Question: I would like to call the 'ContextMenu' when you click on application's icon or right mouse click on the title bar of application.
This is the 'ContextMenu' I mean:

I need it because I made custom control that acts like window.
I need this behavior to complete my control.
Leo Lorenzo Luis asked for me code:
<URL>
or:
My MainWindow.xaml:
'''
<!--<Grid>
<Border Name="TopBorder" BorderThickness="0.5,0,0,0" BorderBrush="Blue"/>
<Border Name="RightBorder" BorderThickness="0,0.5,0,0" BorderBrush="Red"/>
<Border Name="BottomBorder" BorderThickness="0,0,0.5,0" BorderBrush="Green"/>
<Border Name="LeftBorder" BorderThickness="0,0,0,0.5" BorderBrush="Orange"/>
<Grid Margin="0.5">
<Grid.RowDefinitions>
<RowDefinition Height="Auto"/>
<RowDefinition Height="*"/>
</Grid.RowDefinitions>
<Grid>
<Grid.ColumnDefinitions>
<ColumnDefinition Width="*"/>
<ColumnDefinition Width="Auto"/>
</Grid.ColumnDefinitions>
<StatusBar Background="Transparent" MouseDoubleClick="TriggerMaximize" MouseDown="StatusBar_MouseDown">
<Image Margin="5,0,0,0" VerticalAlignment="Center" Width="16" Height="16" Source="{Binding Icon, RelativeSource={RelativeSource FindAncestor, AncestorType={x:Type Window}}}" RenderOptions.BitmapScalingMode="NearestNeighbor" RenderOptions.EdgeMode="Aliased"/>
<Label VerticalAlignment="Center" FontSize="14" Content="{Binding Title, RelativeSource={RelativeSource FindAncestor, AncestorType={x:Type Window}}}"/>
</StatusBar>
<StackPanel Orientation="Horizontal" HorizontalAlignment="Right" Grid.Column="1">
<Button x:Name="Minimize" ToolTip="Minimize" Content="0" Style="{DynamicResource TitleBarButton}" Click="TriggerMinimize"/>
<Button x:Name="Restore" ToolTip="Restore" Content="2" Style="{DynamicResource TitleBarButton}" Visibility="Collapsed" Click="TriggerMaximize"/>
<Button x:Name="Maximize" ToolTip="Maximize" Content="1" Style="{DynamicResource TitleBarButton}" Click="TriggerMaximize"/>
<Button x:Name="Close" ToolTip="Close" Content="r" Style="{DynamicResource TitleBarButton}" Click="TriggerClose"/>
</StackPanel>
</Grid>
</Grid>
</Grid>-->
<DockPanel LastChildFill="true">
<Border Name="TopBorder" DockPanel.Dock="Top" BorderBrush ="#007ACC" BorderThickness="0.5"/>
<Border Name="RightBorder" DockPanel.Dock="Right" BorderBrush ="#007ACC" BorderThickness="0.5"/>
<Border Name="BottomBorder" DockPanel.Dock="Bottom" BorderBrush ="#007ACC" BorderThickness="0.5"/>
<Border Name="LeftBorder" DockPanel.Dock="Left" BorderBrush="#007ACC" BorderThickness="0.5"/>
<Grid>
<Grid.RowDefinitions>
<RowDefinition Height="Auto"/>
<RowDefinition Height="*"/>
</Grid.RowDefinitions>
<Grid>
<Grid.ColumnDefinitions>
<ColumnDefinition Width="*"/>
<ColumnDefinition Width="Auto"/>
</Grid.ColumnDefinitions>
<StatusBar Background="Transparent" MouseDoubleClick="TriggerMaximize" MouseDown="StatusBar_MouseDown">
<Image Margin="5,0,0,0" Width="16" Height="16" Source="{Binding Icon, RelativeSource={RelativeSource FindAncestor, AncestorType={x:Type Window}}}" RenderOptions.BitmapScalingMode="NearestNeighbor" RenderOptions.EdgeMode="Aliased"/>
<Label VerticalAlignment="Center" FontSize="14" Content="{Binding Title, RelativeSource={RelativeSource FindAncestor, AncestorType={x:Type Window}}}"/>
</StatusBar>
<StackPanel Orientation="Horizontal" HorizontalAlignment="Right" Grid.Column="1">
<Button x:Name="Minimize" ToolTip="Minimize" Content="0" Style="{DynamicResource TitleBarButton}" Click="TriggerMinimize"/>
<Button x:Name="Restore" ToolTip="Restore" Content="2" Style="{DynamicResource TitleBarButton}" Visibility="Collapsed" Click="TriggerMaximize"/>
<Button x:Name="Maximize" ToolTip="Maximize" Content="1" Style="{DynamicResource TitleBarButton}" Click="TriggerMaximize"/>
<Button x:Name="Close" ToolTip="Close" Content="r" Style="{DynamicResource TitleBarButton}" Click="TriggerClose"/>
</StackPanel>
</Grid>
</Grid>
</DockPanel>
</Window>
'''
My MainWindow.cs (Code-Behind):
'''
using System;
using System.Collections.Generic;
using System.Linq;
using System.Runtime.InteropServices;
using System.Text;
using System.Windows;
using System.Windows.Controls;
using System.Windows.Data;
using System.Windows.Documents;
using System.Windows.Input;
using System.Windows.Media;
using System.Windows.Media.Imaging;
using System.Windows.Navigation;
using System.Windows.Shapes;
using System.Windows.Interop;
using System.Windows.Forms;
namespace WpfApplication16
{
/// <summary>
/// Interaction logic for MainWindow.xaml
/// </summary>
public partial class MainWindow : Window
{
public MainWindow()
{
InitializeComponent();
this.SourceInitialized += new EventHandler(win_SourceInitialized);
}
private void TriggerMaximize(object sender, MouseButtonEventArgs e)
{
TriggerMaximize();
}
private void TriggerMaximize(object sender, RoutedEventArgs e)
{
TriggerMaximize();
}
private void TriggerMaximize()
{
if (WindowState == System.Windows.WindowState.Maximized)
{
WindowState = System.Windows.WindowState.Normal;
Restore.Visibility = Visibility.Collapsed;
Maximize.Visibility = Visibility.Visible;
}
else if (WindowState == System.Windows.WindowState.Normal)
{
WindowState = System.Windows.WindowState.Maximized;
Maximize.Visibility = Visibility.Collapsed;
Restore.Visibility = Visibility.Visible;
}
}
private void Window_LocationChanged(object sender, EventArgs e)
{
TriggerBorderChanges();
}
private void Window_SizeChanged(object sender, SizeChangedEventArgs e)
{
TriggerBorderChanges();
}
private void TriggerBorderChanges()
{
TopBorder.BorderThickness = new Thickness(0.5);
RightBorder.BorderThickness = new Thickness(0.5);
BottomBorder.BorderThickness = new Thickness(0.5);
LeftBorder.BorderThickness = new Thickness(0.5);
if (Top == 0)
{
TopBorder.BorderThickness = new Thickness(0);
BottomBorder.BorderThickness = new Thickness(0);
}
if (Left == 0)
{
LeftBorder.BorderThickness = new Thickness(0);
}
// need to test in dual view -if not needed, remove drawing and windows.forms (from refereance and from the using)
//Screen currentScreen = Screen.FromPoint(System.Windows.Forms.Cursor.Position);
//if (Left == (currentScreen.WorkArea.Width - Width))
if (Left == (System.Windows.SystemParameters.WorkArea.Width - 1 - Width))
{
RightBorder.BorderThickness = new Thickness(0);
}
}
private void TriggerClose(object sender, RoutedEventArgs e)
{
Close();
}
private void TriggerMinimize(object sender, RoutedEventArgs e)
{
WindowState = System.Windows.WindowState.Minimized;
}
private void StatusBar_MouseDown(object sender, MouseButtonEventArgs e)
{
if (e.ChangedButton == MouseButton.Left)
this.DragMove();
}
void win_SourceInitialized(object sender, EventArgs e)
{
System.IntPtr handle = (new WindowInteropHelper(this)).Handle;
HwndSource.FromHwnd(handle).AddHook(new HwndSourceHook(WindowProc));
}
/// <summary>
/// POINT aka POINTAPI
/// </summary>5
[StructLayout(LayoutKind.Sequential)]
public struct POINT
{
/// <summary>
/// x coordinate of point.
/// </summary>
public int x;
/// <summary>
/// y coordinate of point.
/// </summary>
public int y;
/// <summary>
/// Construct a point of coordinates (x,y).
/// </summary>
public POINT(int x, int y)
{
this.x = x;
this.y = y;
}
}
[StructLayout(LayoutKind.Sequential)]
public struct MINMAXINFO
{
public POINT ptReserved;
public POINT ptMaxSize;
public POINT ptMaxPosition;
public POINT ptMinTrackSize;
public POINT ptMaxTrackSize;
};
[StructLayout(LayoutKind.Sequential, CharSet = CharSet.Auto)]
public class MONITORINFO
{
/// <summary>
/// </summary>
public int cbSize = Marshal.SizeOf(typeof(MONITORINFO));
/// <summary>
/// </summary>
public RECT rcMonitor = new RECT();
/// <summary>
/// </summary>
public RECT rcWork = new RECT();
/// <summary>
/// </summary>
public int dwFlags = 0;
}
/// <summary> Win32 </summary>
[StructLayout(LayoutKind.Sequential, Pack = 0)]
public struct RECT
{
/// <summary> Win32 </summary>
public int left;
/// <summary> Win32 </summary>
public int top;
/// <summary> Win32 </summary>
public int right;
/// <summary> Win32 </summary>
public int bottom;
/// <summary> Win32 </summary>
public static readonly RECT Empty = new RECT();
/// <summary> Win32 </summary>
public int Width
{
get { return Math.Abs(right - left); } // Abs needed for BIDI OS
}
/// <summary> Win32 </summary>
public int Height
{
get { return bottom - top; }
}
/// <summary> Win32 </summary>
public RECT(int left, int top, int right, int bottom)
{
this.left = left;
this.top = top;
this.right = right;
this.bottom = bottom;
}
/// <summary> Win32 </summary>
public RECT(RECT rcSrc)
{
this.left = rcSrc.left;
this.top = rcSrc.top;
this.right = rcSrc.right;
this.bottom = rcSrc.bottom;
}
/// <summary> Win32 </summary>
public bool IsEmpty
{
get
{
// BUGBUG : On Bidi OS (hebrew arabic) left > right
return left >= right || top >= bottom;
}
}
/// <summary> Return a user friendly representation of this struct </summary>
public override string ToString()
{
if (this == RECT.Empty) { return "RECT {Empty}"; }
return "RECT { left : " + left + " / top : " + top + " / right : " + right + " / bottom : " + bottom + " }";
}
/// <summary> Determine if 2 RECT are equal (deep compare) </summary>
public override bool Equals(object obj)
{
if (!(obj is Rect)) { return false; }
return (this == (RECT)obj);
}
/// <summary>Return the HashCode for this struct (not garanteed to be unique)</summary>
public override int GetHashCode()
{
return left.GetHashCode() + top.GetHashCode() + right.GetHashCode() + bottom.GetHashCode();
}
/// <summary> Determine if 2 RECT are equal (deep compare)</summary>
public static bool operator ==(RECT rect1, RECT rect2)
{
return (rect1.left == rect2.left && rect1.top == rect2.top && rect1.right == rect2.right && rect1.bottom == rect2.bottom);
}
/// <summary> Determine if 2 RECT are different(deep compare)</summary>
public static bool operator !=(RECT rect1, RECT rect2)
{
return !(rect1 == rect2);
}
}
[DllImport("user32")]
internal static extern bool GetMonitorInfo(IntPtr hMonitor, MONITORINFO lpmi);
[DllImport("User32")]
internal static extern IntPtr MonitorFromWindow(IntPtr handle, int flags);
private static System.IntPtr WindowProc(
System.IntPtr hwnd,
int msg,
System.IntPtr wParam,
System.IntPtr lParam,
ref bool handled)
{
switch (msg)
{
case 0x0024:
WmGetMinMaxInfo(hwnd, lParam);
handled = true;
break;
}
return (System.IntPtr)0;
}
private static void WmGetMinMaxInfo(System.IntPtr hwnd, System.IntPtr lParam)
{
MINMAXINFO mmi = (MINMAXINFO)Marshal.PtrToStructure(lParam, typeof(MINMAXINFO));
// Adjust the maximized size and position to fit the work area of the correct monitor
int MONITOR_DEFAULTTONEAREST = 0x00000002;
System.IntPtr monitor = MonitorFromWindow(hwnd, MONITOR_DEFAULTTONEAREST);
if (monitor != System.IntPtr.Zero)
{
MONITORINFO monitorInfo = new MONITORINFO();
GetMonitorInfo(monitor, monitorInfo);
RECT rcWorkArea = monitorInfo.rcWork;
RECT rcMonitorArea = monitorInfo.rcMonitor;
mmi.ptMaxPosition.x = Math.Abs(rcWorkArea.left - rcMonitorArea.left);
mmi.ptMaxPosition.y = Math.Abs(rcWorkArea.top - rcMonitorArea.top);
mmi.ptMaxSize.x = Math.Abs(rcWorkArea.right - rcWorkArea.left);
mmi.ptMaxSize.y = Math.Abs(rcWorkArea.bottom - rcWorkArea.top);
}
Marshal.StructureToPtr(mmi, lParam, true);
}
}
}
'''
My App.xaml:
'''
<Application
xmlns="http://schemas.microsoft.com/winfx/2006/xaml/presentation"
xmlns:x="http://schemas.microsoft.com/winfx/2006/xaml"
xmlns:Themes="clr-namespace:Microsoft.Windows.Themes;assembly=PresentationFramework.Aero" x:Class="WpfApplication16.App"
StartupUri="MainWindow.xaml">
<Application.Resources>
<Style x:Key="TitleBarButton" TargetType="Button">
<Setter Property="Foreground" Value="Black"/>
<Setter Property="Background" Value="Transparent"/>
<Setter Property="BorderThickness" Value="0"/>
<Setter Property="Padding" Value="12,7"/>
<Setter Property="FocusVisualStyle" Value="{x:Null}"/>
<Setter Property="FontFamily" Value="Marlett"/>
<Setter Property="FontSize" Value="12"/>
<Setter Property="Template">
<Setter.Value>
<ControlTemplate TargetType="Button">
<Border BorderThickness="{TemplateBinding BorderThickness}" BorderBrush="{TemplateBinding BorderBrush}" Background="{TemplateBinding Background}" Padding="{TemplateBinding Padding}">
<Grid>
<ContentPresenter HorizontalAlignment="Center" VerticalAlignment="Center" TextBlock.FontFamily="{TemplateBinding FontFamily}" TextBlock.FontSize="{TemplateBinding FontSize}" />
</Grid>
</Border>
<ControlTemplate.Triggers>
<Trigger Property="IsMouseOver" Value="True">
<Setter Property="Background" Value="#EFEFF2" />
</Trigger>
<Trigger Property="IsPressed" Value="True">
<Setter Property="Background" Value="#007ACC"/>
<Setter Property="Foreground" Value="White"/>
</Trigger>
</ControlTemplate.Triggers>
</ControlTemplate>
</Setter.Value>
</Setter>
</Style>
</Application.Resources>
</Application>
'''
Would appreciate your help.
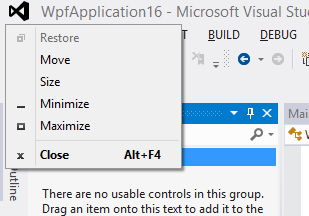
Answer: The menu that you want to show is system 'ContextMenu'. To work with that you need to import some 'user32' functions as shown in the code below. I have launched the system menu on button click. You can launch it on any action, right mouse click etc
'GetSystemMenu' gets the system menu and 'TrackPopupMenuEx' is used to display it. 'PostMessage' is the send system command on menuitem click.
'''
public partial class Window3 : Window
{
private const int WM_SYSCOMMAND = 0x112;
uint TPM_LEFTALIGN = 0x0000;
uint TPM_RETURNCMD = 0x0100;
const UInt32 MF_ENABLED = 0x00000000;
const UInt32 MF_GRAYED = 0x00000001;
internal const UInt32 SC_MAXIMIZE = 0xF030;
internal const UInt32 SC_RESTORE = 0xF120;
[DllImport("user32.dll", CharSet = CharSet.Auto, SetLastError = true)]
private static extern IntPtr GetSystemMenu(IntPtr hWnd, bool bRevert);
[DllImport("user32.dll")]
static extern int TrackPopupMenuEx(IntPtr hmenu, uint fuFlags,
int x, int y, IntPtr hwnd, IntPtr lptpm);
[DllImport("user32.dll")]
public static extern IntPtr PostMessage(IntPtr hWnd, uint Msg, IntPtr wParam, IntPtr lParam);
[DllImport("user32.dll")]
static extern bool EnableMenuItem(IntPtr hMenu, uint uIDEnableItem,
uint uEnable);
private void Button_Click(object sender, RoutedEventArgs e)
{
WindowInteropHelper helper = new WindowInteropHelper(this);
IntPtr callingWindow = helper.Handle;
IntPtr wMenu = GetSystemMenu(callingWindow, false);
// Display the menu
if (this.WindowState == System.Windows.WindowState.Maximized)
{
EnableMenuItem(wMenu, SC_MAXIMIZE, MF_GRAYED);
}
else
{
EnableMenuItem(wMenu, SC_MAXIMIZE, MF_ENABLED);
}
int command = TrackPopupMenuEx(wMenu, TPM_LEFTALIGN | TPM_RETURNCMD, 100, 100, callingWindow, IntPtr.Zero);
if (command == 0)
return;
PostMessage(callingWindow, WM_SYSCOMMAND, new IntPtr(command), IntPtr.Zero);
}
'''